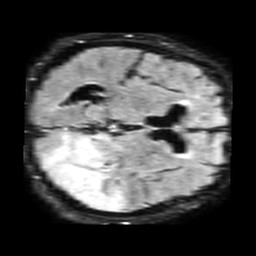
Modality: FLAIR
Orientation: axial
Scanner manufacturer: philips
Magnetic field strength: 1.5 T
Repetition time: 6 s
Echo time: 0.1031 s